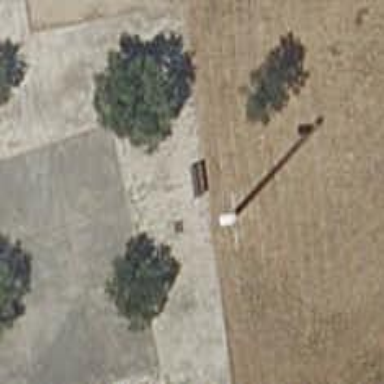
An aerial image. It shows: Bench for seating.